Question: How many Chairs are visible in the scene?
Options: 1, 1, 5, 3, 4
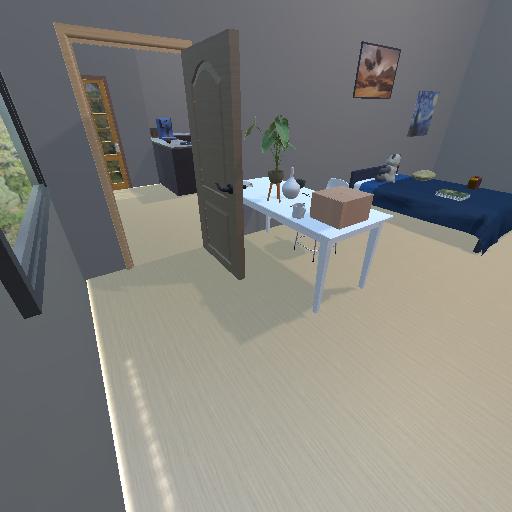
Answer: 1